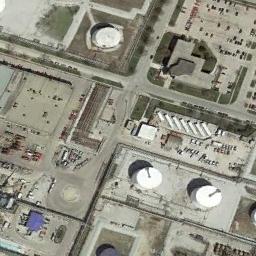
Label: storage_tank